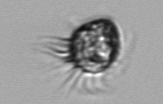
Label: Ciliophora